Field crop: maize
Growth stage: 2
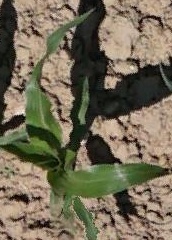
Species: maize